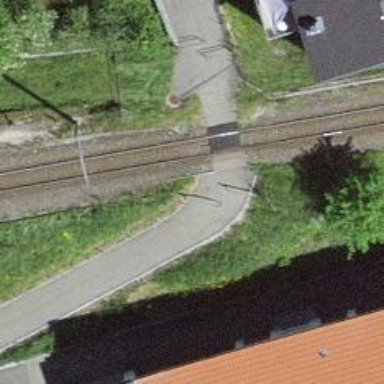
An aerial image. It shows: Crossing for the railway.